Question: In this image you see two versions of the same elements. The top one is what I am getting, the bottom is what I want to end up with. Of course the bottom of the image is lined up with the text in the label and the text in the textbox, but I need it lined up with the textbox's box. I'm somewhat newbie at CSS, and the things I've tried so far do not get me even off the plate.

The controls are coded as follows:
'''
<asp:Label ID="TimeTextRequiredLabel" runat="server" Text="*"></asp:Label>
<asp:Label ID="TimeTextLabel" runat="server" Text="Time:&nbsp;"></asp:Label>
<asp:TextBox ID="TimeTextBox" runat="server" ReadOnly="false" Width="100"></asp:TextBox>
<asp:Image ID="TimePickerImageButton" runat="server" BorderWidth="0"
Width="34" Height="21" CssClass="TimePickerImage"
ImageUrl="~/UserControls/Images/ClockPicker.gif"
ToolTip="Pick a time." />
'''
What should be in my CSS, in the class "TimePickerImage" to scootch it leftwise and down the few pixels necessary?
Ultimately went with @JuanMendes solution, and this class:
'''
<style type="text/css">
.TimePickerImage {
position: relative;
top: .2em;
right: .3em;
}
</style>
'''
This snugs it in right exactly where I needed it. Thanks! Next task is to get serious with learning CSS. Thus far I've been playing script-kiddie with it.
I've tried all the other variations proposed by both @MarcAudet and @JuanMendes and the above code works best. I guess I don't care so much about comforming to some theoretical "ideal" as making the thing result in what I need.
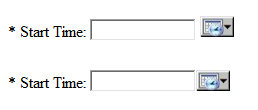
Answer: You can always cheat and position the image yourself fudging values until it lines up(if you can't find a nicer way) <URL>
Tested in FF, IE 8/9 and Chrome
'''
img {
position: relative;
top: .3em;
}
'''
You mentioned that <URL> that would have taken care of the margins/paddings for you
'''
img {
vertical-align: bottom;
}
input {
padding: 0;
margin: 0;
}
'''